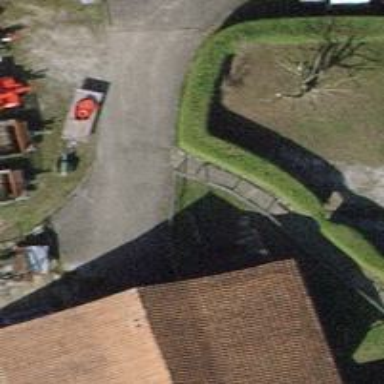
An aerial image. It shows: Hedge barrier.